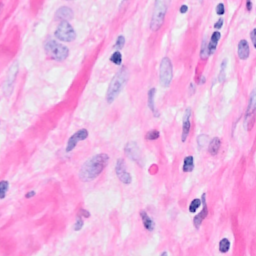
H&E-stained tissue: Breast